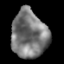
Tissue: lung
Cell type: Epithelial cells
Senescence score: 0.1858
Nuclear area (px): 1667
Mean DAPI intensity: 120.435